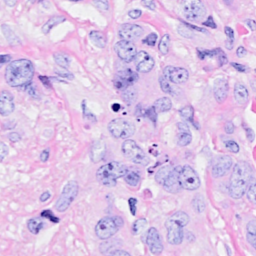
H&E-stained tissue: Breast